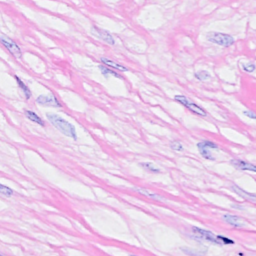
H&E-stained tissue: Breast